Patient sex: F
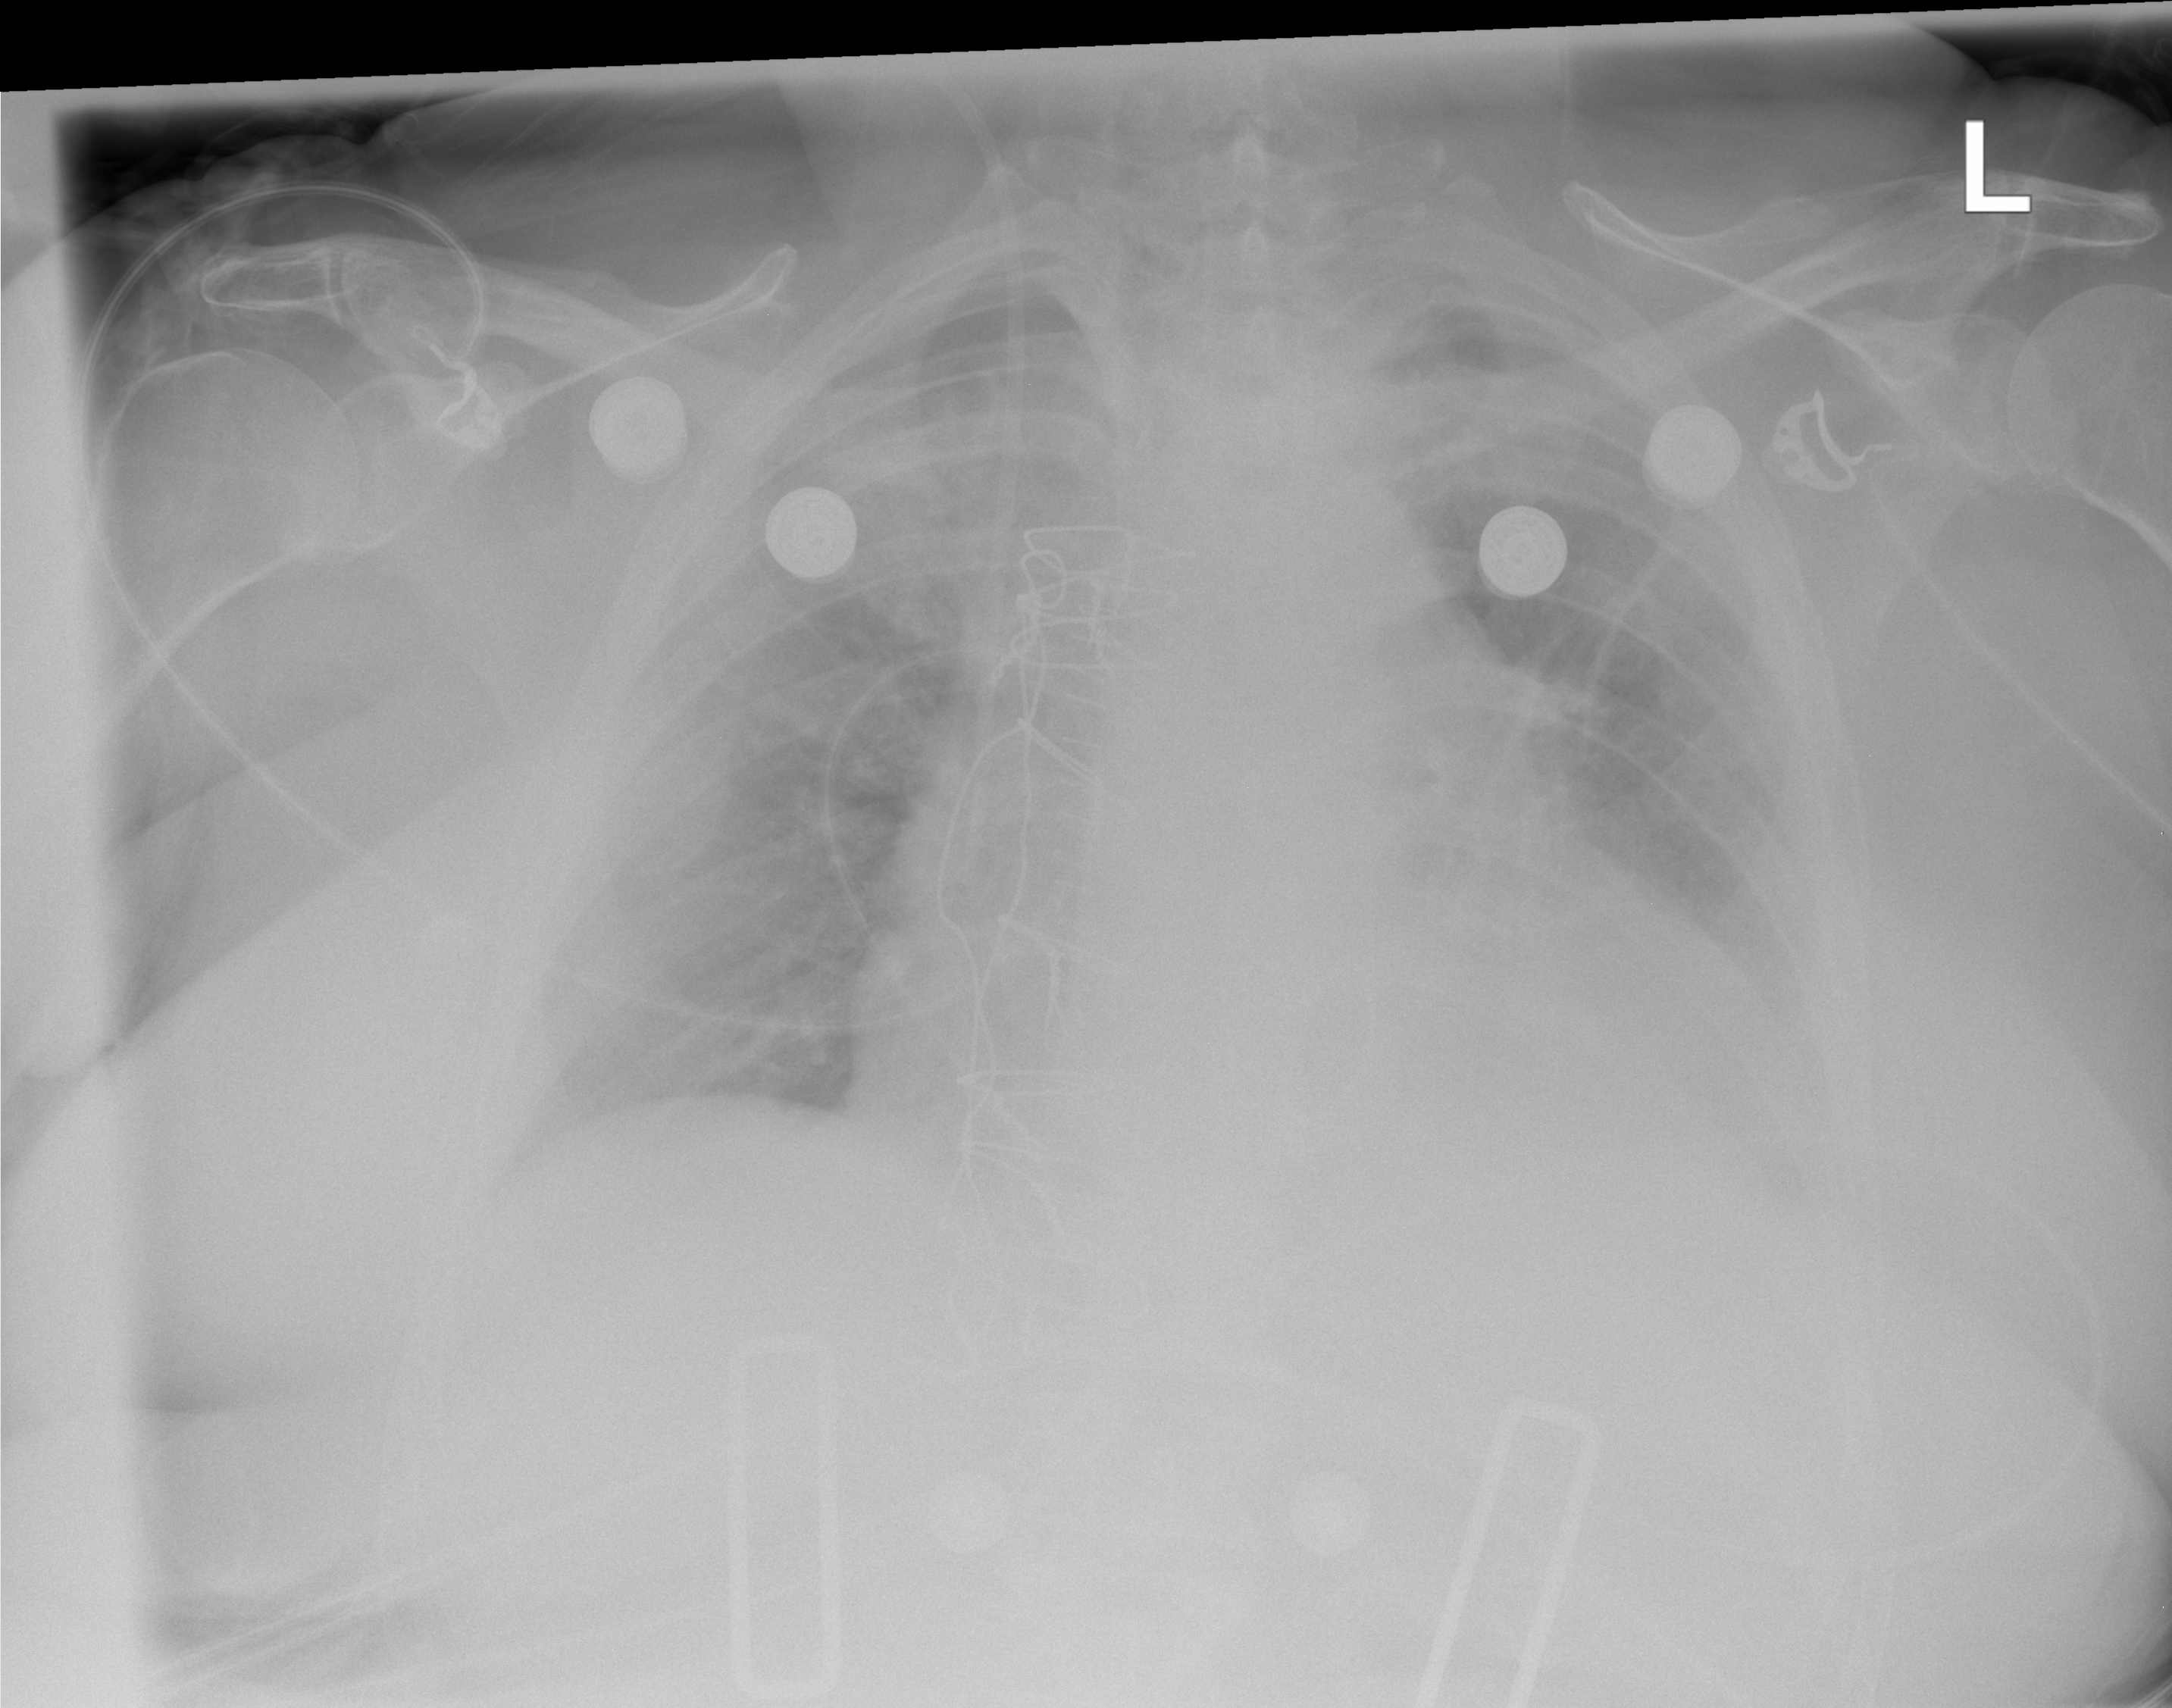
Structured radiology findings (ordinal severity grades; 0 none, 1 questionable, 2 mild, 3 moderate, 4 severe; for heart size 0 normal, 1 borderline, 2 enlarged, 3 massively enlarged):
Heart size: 2
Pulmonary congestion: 2
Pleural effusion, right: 0
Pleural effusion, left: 2
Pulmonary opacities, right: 0
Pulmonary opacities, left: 0
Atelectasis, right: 0
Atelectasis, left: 0